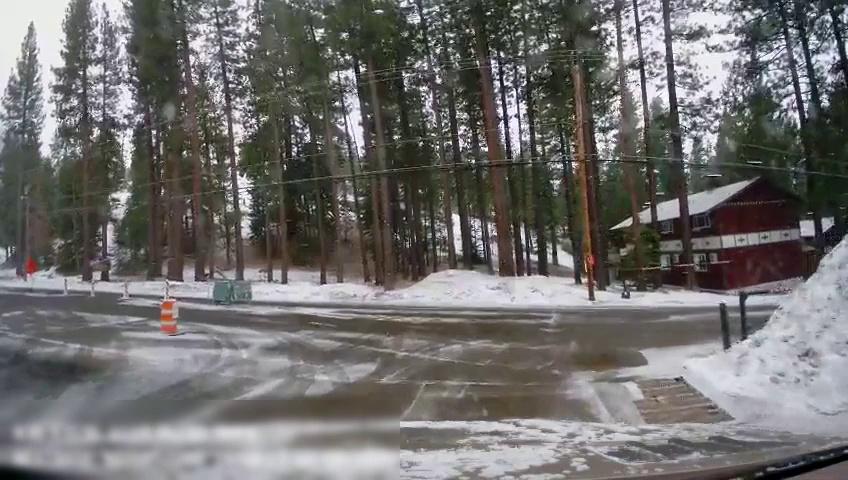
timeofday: Day
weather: Snowy
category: Drivable Space